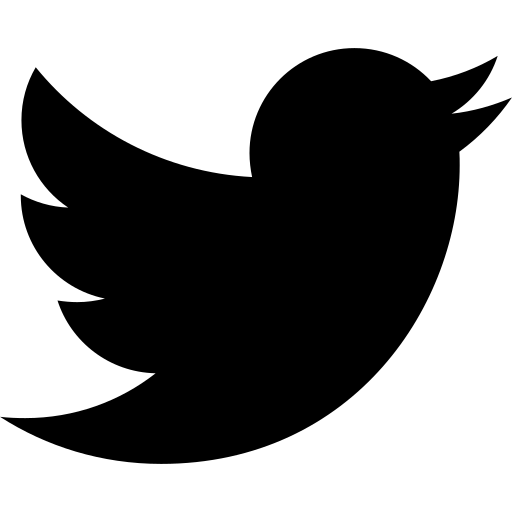
Tags: icon, FontAwesome, fa-icon, brand, twitter